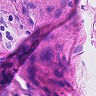
Metastatic tissue present: no